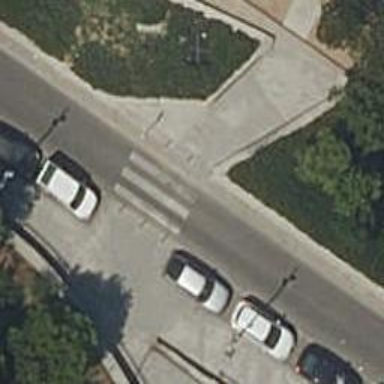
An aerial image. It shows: Marked road crossing.